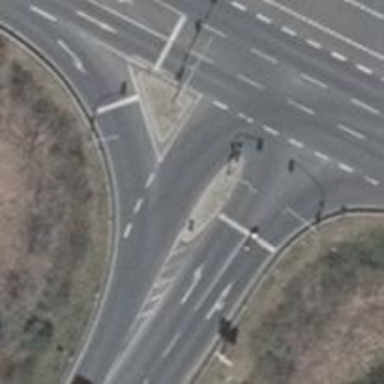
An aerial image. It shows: Motorway trunk link.